Interaction volume radius: 5 \u00c5
Interaction volume height: 30 \u00c5
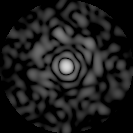
Disorder parameter: 0.8132